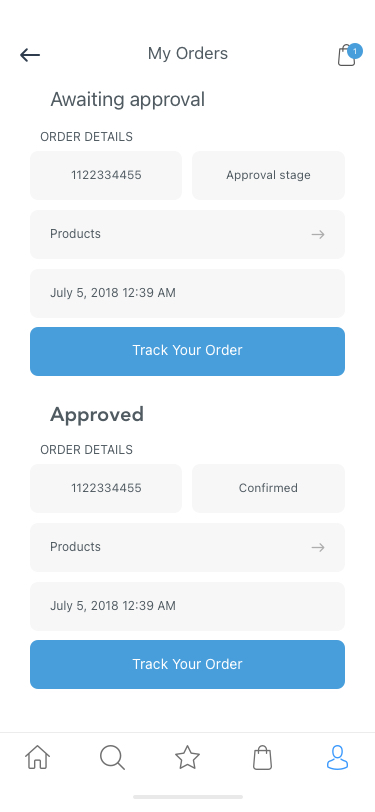
Text in this UI design:
July 5, 2018 12:39 AM
Products
Track Your Order
1122334455
Confirmed
ORDER DETAILS
Approved
July 5, 2018 12:39 AM
Products
Track Your Order
1122334455
Approval stage
ORDER DETAILS
Awaiting approval
1
My Orders